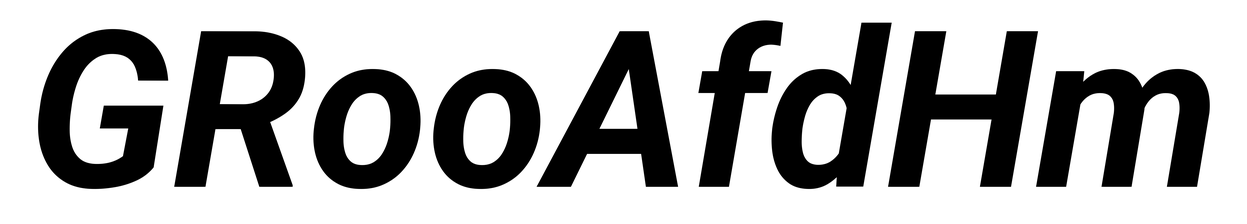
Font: Roboto-Italic_Bold_Italic